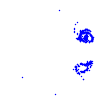
Particle: kaon